Question: I need to flag certain test-specific situations from production code, and since precompiled macros no longer exist in swift (and since the Other Swift Flags seems to work on a target basis, but not on a test-target specific basis) I thought I could use the test plist to access properties only available during testing.
If this strategy works, I need to access my test target plist file from the AppDelegates application:didFinishLaunchingWithOption: -method. I've a Property called TEST_TARGET in the plist, which for this example is a string.

<URL>. In my AppDelegates application:didFinishLaunchingWithOption: -method I have the following lines of code:
'''
var testSetting = NSBundle(forClass: self.dynamicType).objectForInfoDictionaryKey("TEST_TARGET") as? String
println("Testtarget: \(testSetting)")
'''
When run these line of code prints . However, adding the exact same lines of code in the TestClass setup-method renders the expected result of
It seems to me that NSBundle(forClass: self.dynamicType) does not return the testBundle when called from the AppDelegate, which to some extent can be logical, given that the AppDelegate class is in the mainBundle. But then, is there some way in which I can reach the testPlist from the production code? And can this be done without breaking any fundamental principles of testing and code architecture.
EDIT: Only typos
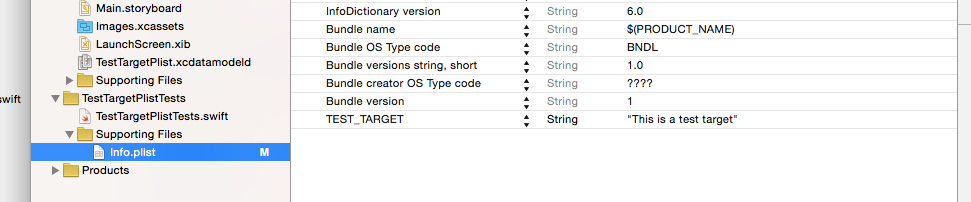
Answer: in objC I used this:
to get the test bundle's plist:
'''
Class cls = NSClassFromString(@"YourOwnTestCaseClass");
if(cls) {
//the plist
id dict = [[NSBundle bundleForClass:cls] infoDictionary];
//the path to it (IF you need it)
id testPlistPath = [[NSBundle bundleForClass:cls] pathForResource:@"Info" ofType:@"plist"];
}
'''
in swift I thought I could use allBundles
'''
let bundles = NSBundle.allBundles()
for bundle in bundles {
let val = bundle.objectForInfoDictionaryKey("TESTING")
if val != nil {
println(bundle.infoDictionary)
}
}
'''
### BUT NEITHER WORKS IN SWIFT
---
### DIFFERENT SOLUTION
so I propose setting an environment var in the SCHEME for testing

then check it in your code like
'''
let val = getenv("TESTING") //Val is a C String
'''
better:
'''
let dict = NSProcessInfo.processInfo().environment
let testing : AnyObject? = dict["TESTING"] //get a swift object
'''